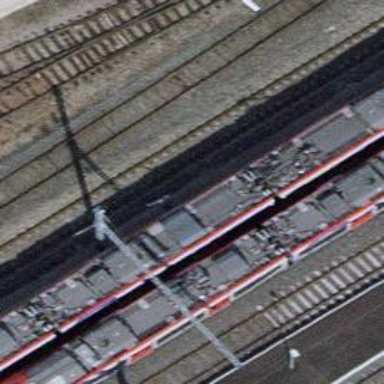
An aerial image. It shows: Rail yard with electrified contact lines for railway operations.